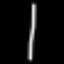
Label: line